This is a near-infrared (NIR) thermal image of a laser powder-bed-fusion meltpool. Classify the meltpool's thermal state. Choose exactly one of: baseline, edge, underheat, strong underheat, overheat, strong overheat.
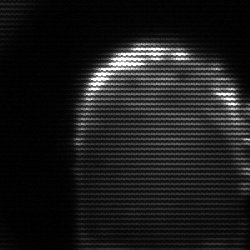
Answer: baseline